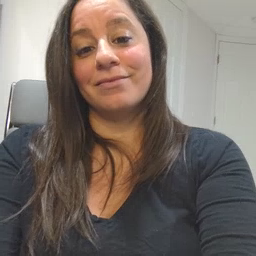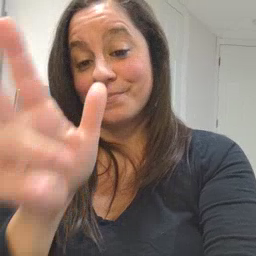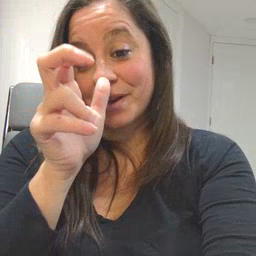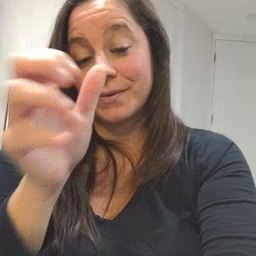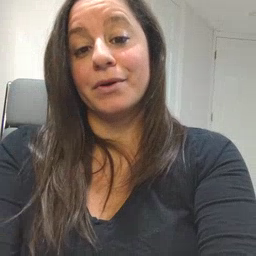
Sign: bug